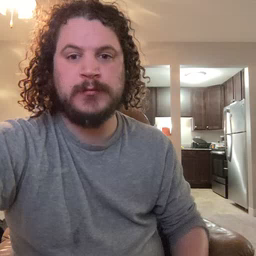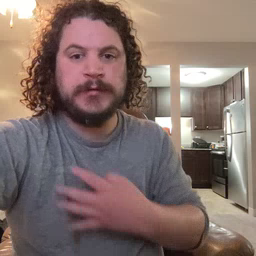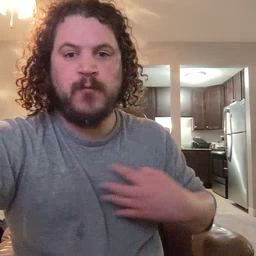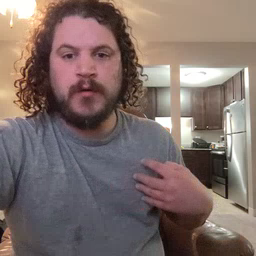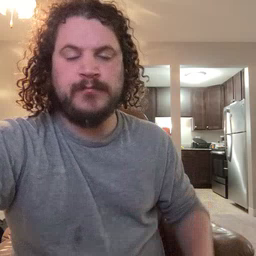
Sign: zebra